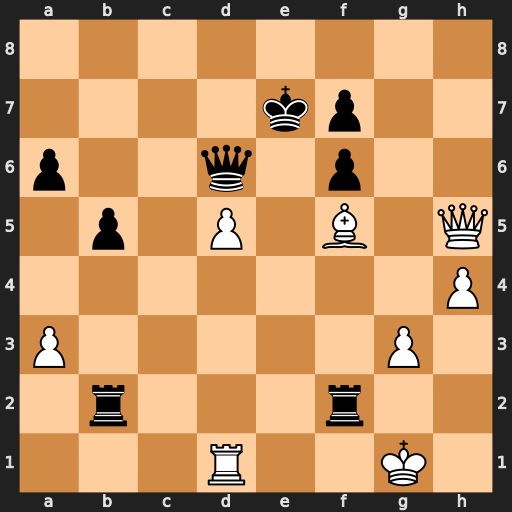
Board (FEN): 8/4kp2/p2q1p2/1p1P1B1Q/7P/P5P1/1r3r2/3R2K1
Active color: w
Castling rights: -
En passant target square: -
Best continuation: Re1+ Kd8 Qh8+ Kc7 Rc1+ Kb6 Rc6+ Qxc6 dxc6